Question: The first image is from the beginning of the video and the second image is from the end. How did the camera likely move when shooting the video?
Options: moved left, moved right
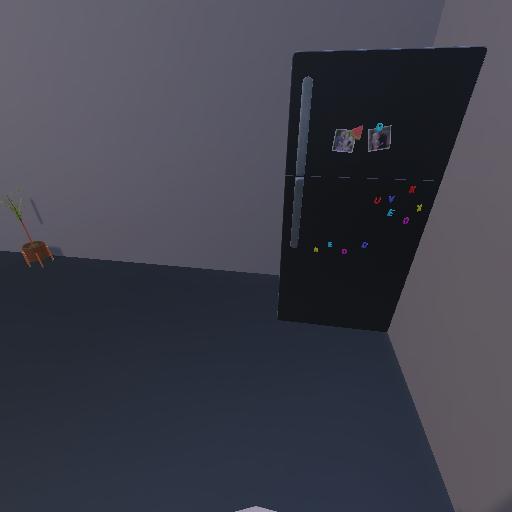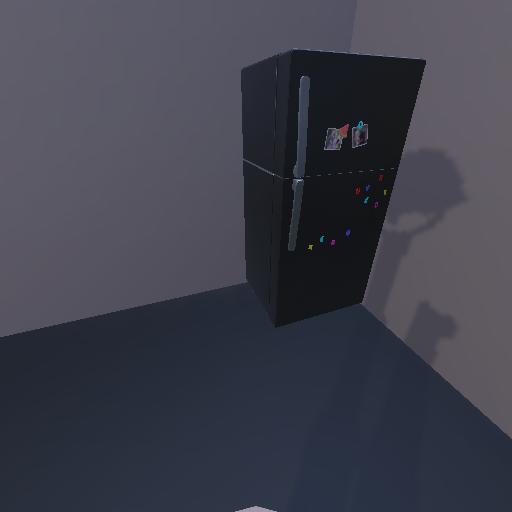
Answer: moved left